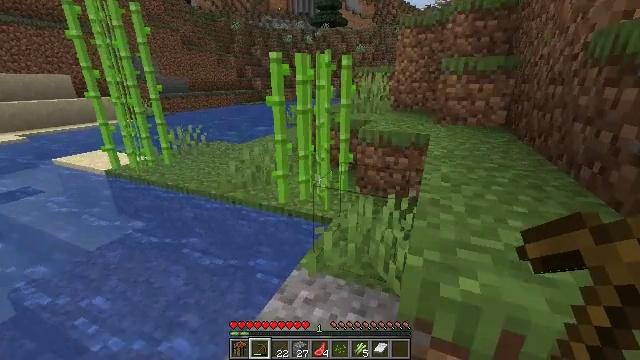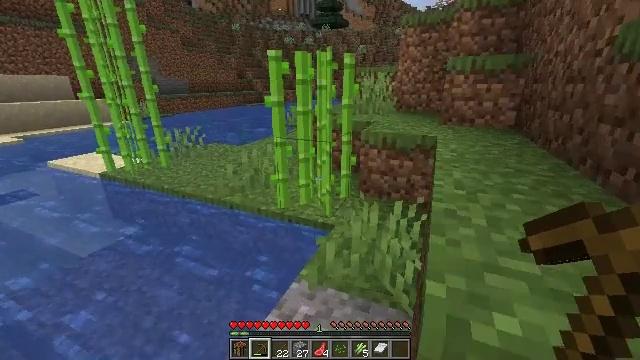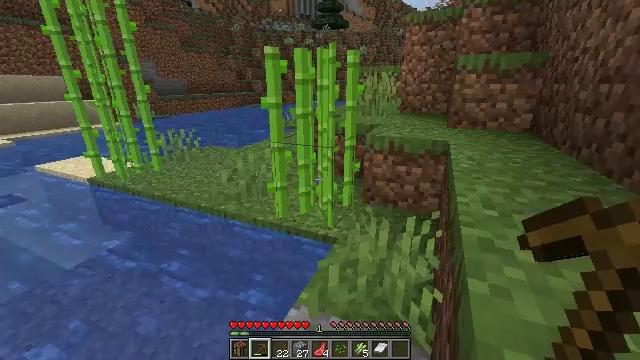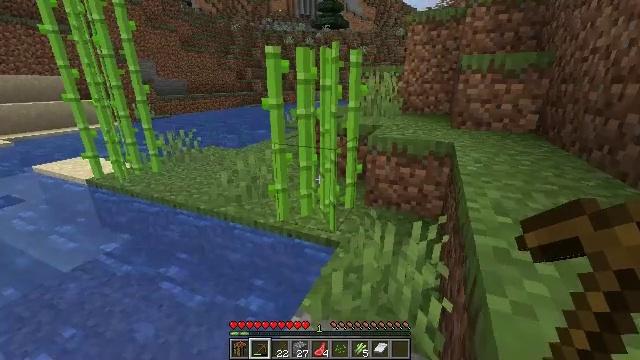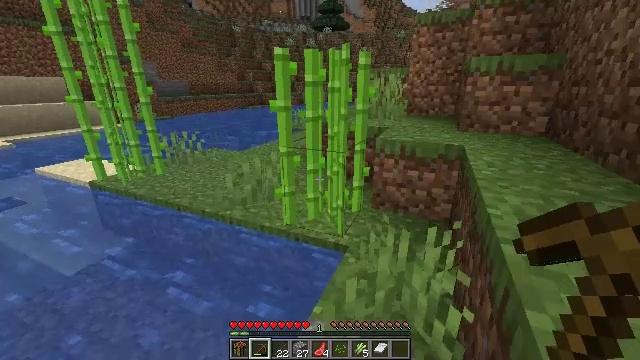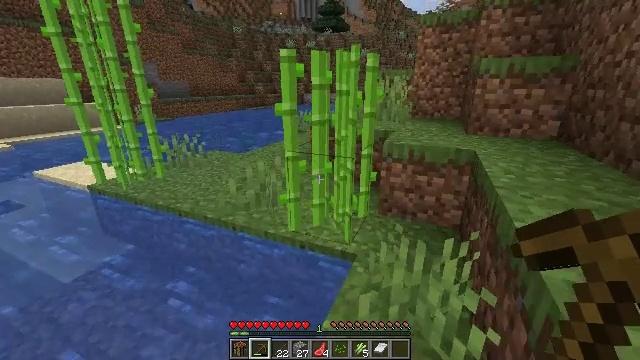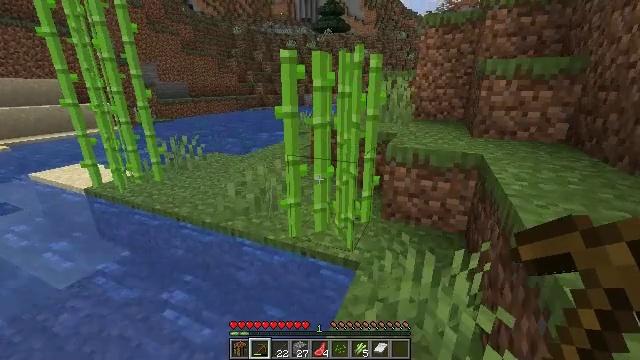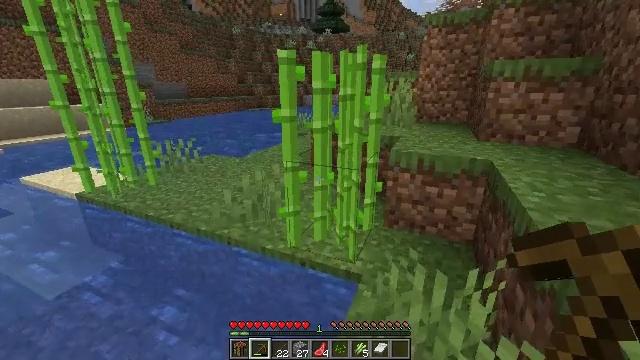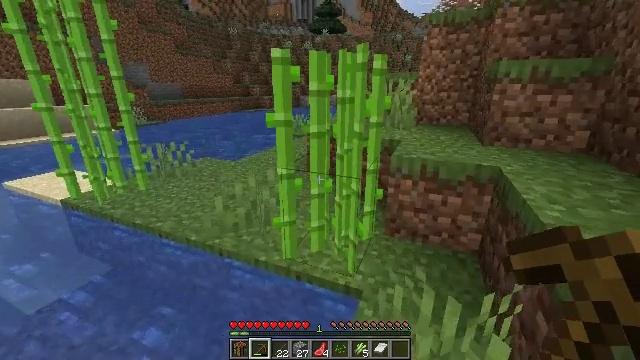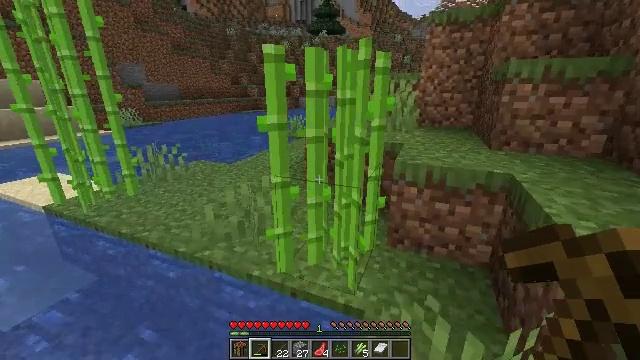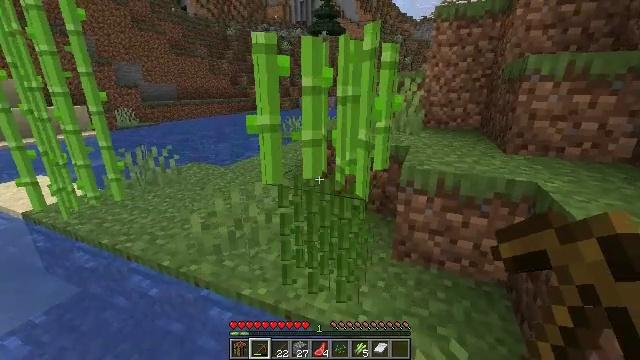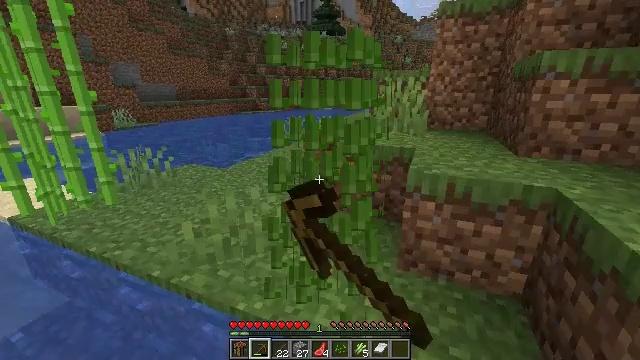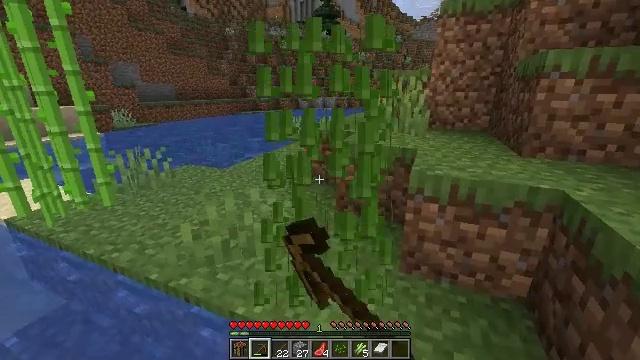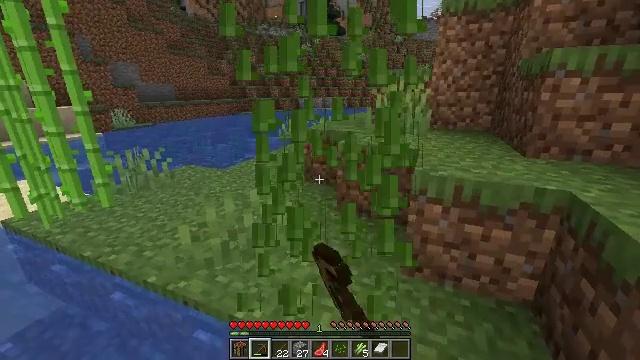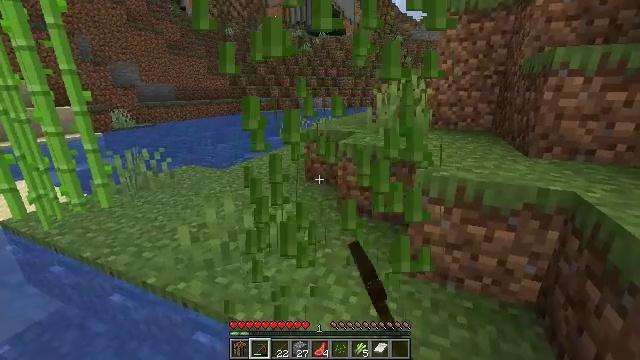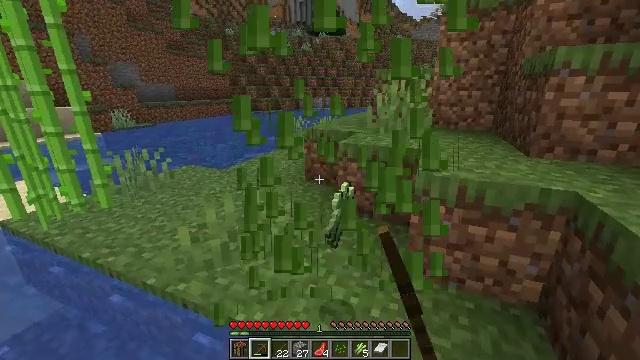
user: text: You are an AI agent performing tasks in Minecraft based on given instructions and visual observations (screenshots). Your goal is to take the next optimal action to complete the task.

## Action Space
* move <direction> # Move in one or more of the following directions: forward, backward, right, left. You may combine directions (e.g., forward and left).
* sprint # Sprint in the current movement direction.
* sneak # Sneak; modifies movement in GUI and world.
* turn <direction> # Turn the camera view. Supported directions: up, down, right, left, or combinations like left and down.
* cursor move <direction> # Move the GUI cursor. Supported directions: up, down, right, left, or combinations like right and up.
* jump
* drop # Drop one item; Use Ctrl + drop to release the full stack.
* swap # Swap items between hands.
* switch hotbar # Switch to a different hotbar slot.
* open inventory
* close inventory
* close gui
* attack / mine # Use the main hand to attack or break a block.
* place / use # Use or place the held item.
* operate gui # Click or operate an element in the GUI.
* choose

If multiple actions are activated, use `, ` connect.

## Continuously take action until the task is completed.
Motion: motion action
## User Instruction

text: Harvest sugar cane from the plant.
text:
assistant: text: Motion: move forward
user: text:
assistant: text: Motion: move forward
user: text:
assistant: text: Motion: move forward
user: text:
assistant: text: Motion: move forward
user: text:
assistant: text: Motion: move forward
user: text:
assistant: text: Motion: move forward
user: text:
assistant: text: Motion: move forward
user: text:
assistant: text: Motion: move forward
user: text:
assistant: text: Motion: move forward
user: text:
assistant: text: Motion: move forward, attack / mine
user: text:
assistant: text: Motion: attack / mine
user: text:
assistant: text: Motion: attack / mine
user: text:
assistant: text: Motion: no_op
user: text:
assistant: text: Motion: no_op
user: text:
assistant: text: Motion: no_op
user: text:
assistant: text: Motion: move forward
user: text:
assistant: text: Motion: move forward
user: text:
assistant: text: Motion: move forward
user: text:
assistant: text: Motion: move forward
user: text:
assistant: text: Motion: move forward
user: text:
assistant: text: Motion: move forward
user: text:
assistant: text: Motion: move forward
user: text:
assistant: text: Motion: move forward
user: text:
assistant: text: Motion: move forward, turn left
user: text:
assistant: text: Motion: move forward, turn left
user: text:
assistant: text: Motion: move forward, turn left
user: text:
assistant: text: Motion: move forward, turn left
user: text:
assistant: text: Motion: turn left
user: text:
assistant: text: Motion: turn left
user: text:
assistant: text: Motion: turn left